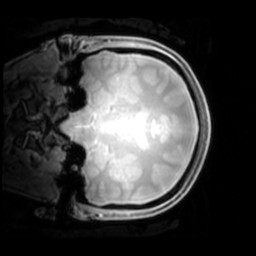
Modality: PDw
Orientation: coronal
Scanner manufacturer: philips
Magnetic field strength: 7 T
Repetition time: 0.008 s
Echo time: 0.001974 s